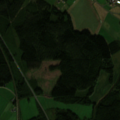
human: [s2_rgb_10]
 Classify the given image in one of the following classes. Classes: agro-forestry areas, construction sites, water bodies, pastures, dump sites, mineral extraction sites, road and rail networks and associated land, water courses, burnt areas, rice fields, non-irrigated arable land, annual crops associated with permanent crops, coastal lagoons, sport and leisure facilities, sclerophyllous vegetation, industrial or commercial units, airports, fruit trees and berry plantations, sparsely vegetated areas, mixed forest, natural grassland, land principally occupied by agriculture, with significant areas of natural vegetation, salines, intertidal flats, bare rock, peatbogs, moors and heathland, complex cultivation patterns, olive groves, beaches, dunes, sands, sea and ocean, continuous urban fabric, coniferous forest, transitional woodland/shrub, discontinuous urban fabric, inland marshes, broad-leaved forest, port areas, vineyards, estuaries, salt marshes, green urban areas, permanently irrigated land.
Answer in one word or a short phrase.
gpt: non-irrigated arable land, land principally occupied by agriculture, with significant areas of natural vegetation, coniferous forest, mixed forest, transitional woodland/shrub